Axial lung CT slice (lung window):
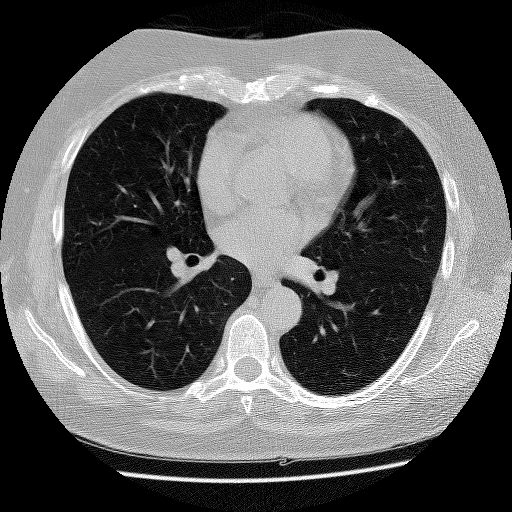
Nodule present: no